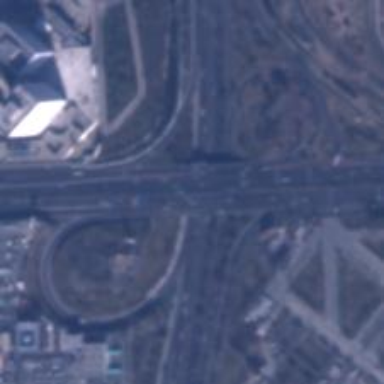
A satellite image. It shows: Motorway junction.